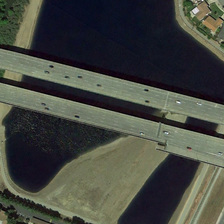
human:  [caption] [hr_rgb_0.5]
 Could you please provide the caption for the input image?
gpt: two parallel bridges are on a black pond near some green trees and several buildings .

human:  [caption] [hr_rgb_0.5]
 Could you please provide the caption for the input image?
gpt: two parallel bridges are on a black pond near some green trees and several buildings .

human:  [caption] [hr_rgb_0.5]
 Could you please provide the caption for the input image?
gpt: two parallel bridges are on a black pond near some green trees and several buildings .

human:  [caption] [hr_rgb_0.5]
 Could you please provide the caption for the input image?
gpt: two parallel bridges are on a black pond near some green trees and several buildings .

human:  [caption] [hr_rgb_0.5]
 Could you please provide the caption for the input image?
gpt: two parallel bridges are on a black pond near some green trees and several buildings .